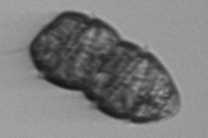
Label: Margalefidinium